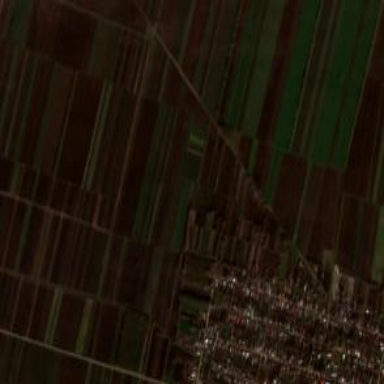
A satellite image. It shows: View of farmland.